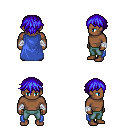
a pixel art fantasy rpg character, male body template, human, dark skin, blue cape, teal pants, blue short bangs hairstyle, white cloth bandages, four views (front, back, left, right), 2x2 character sprite sheet, small pixel art, hard edges, no anti-aliasing